Interaction volume radius: 10 \u00c5
Interaction volume height: 35 \u00c5
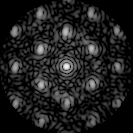
Disorder parameter: 0.3899